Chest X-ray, PA view. Patient: 51 years old, sex F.
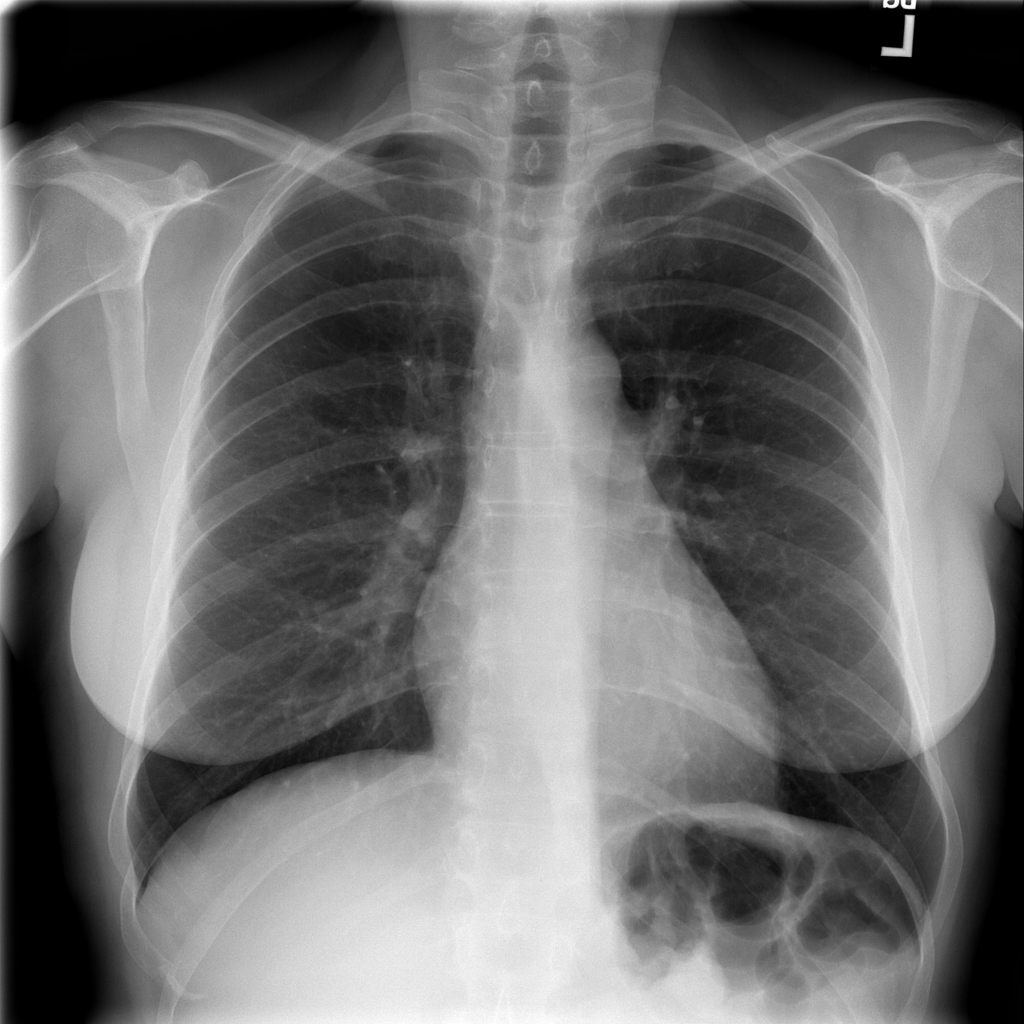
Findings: No Finding